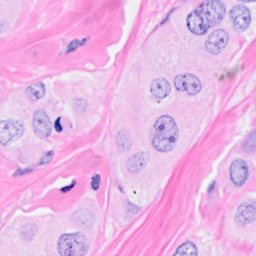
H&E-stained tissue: Breast